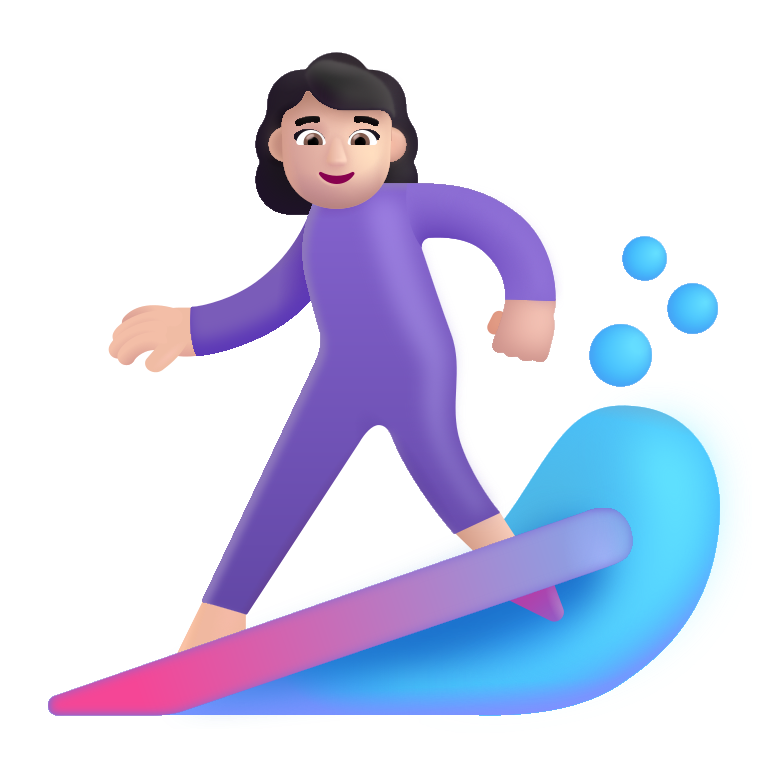
woman surfing color light